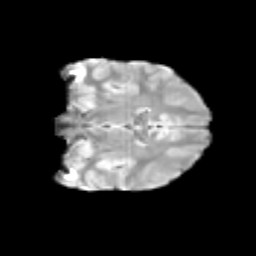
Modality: T2w
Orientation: coronal
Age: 11
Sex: male
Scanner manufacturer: siemens
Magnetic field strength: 3 T
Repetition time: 3.8 s
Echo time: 0.07 s